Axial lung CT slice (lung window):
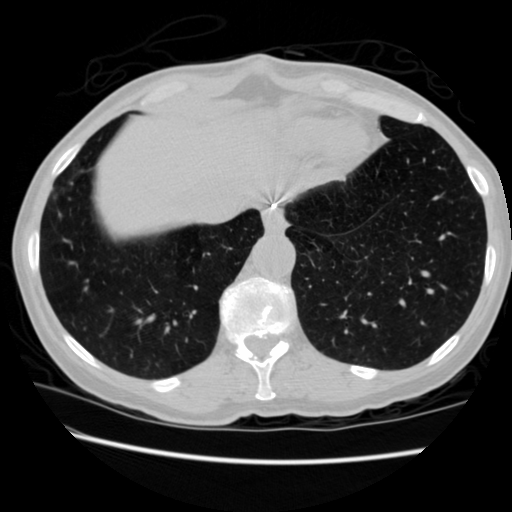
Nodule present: no